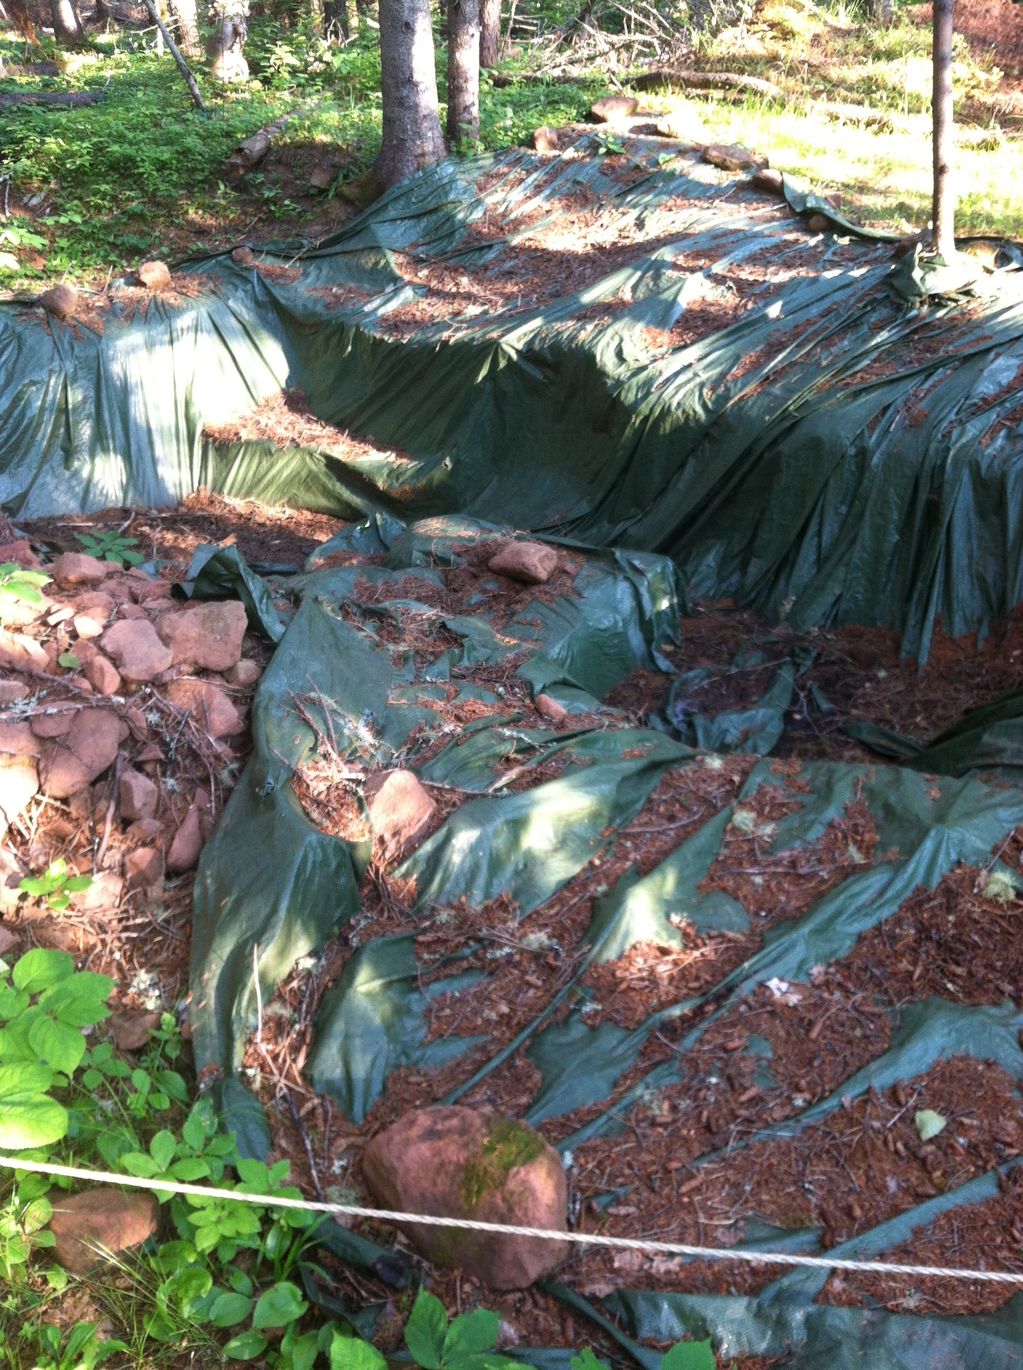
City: charlottetown